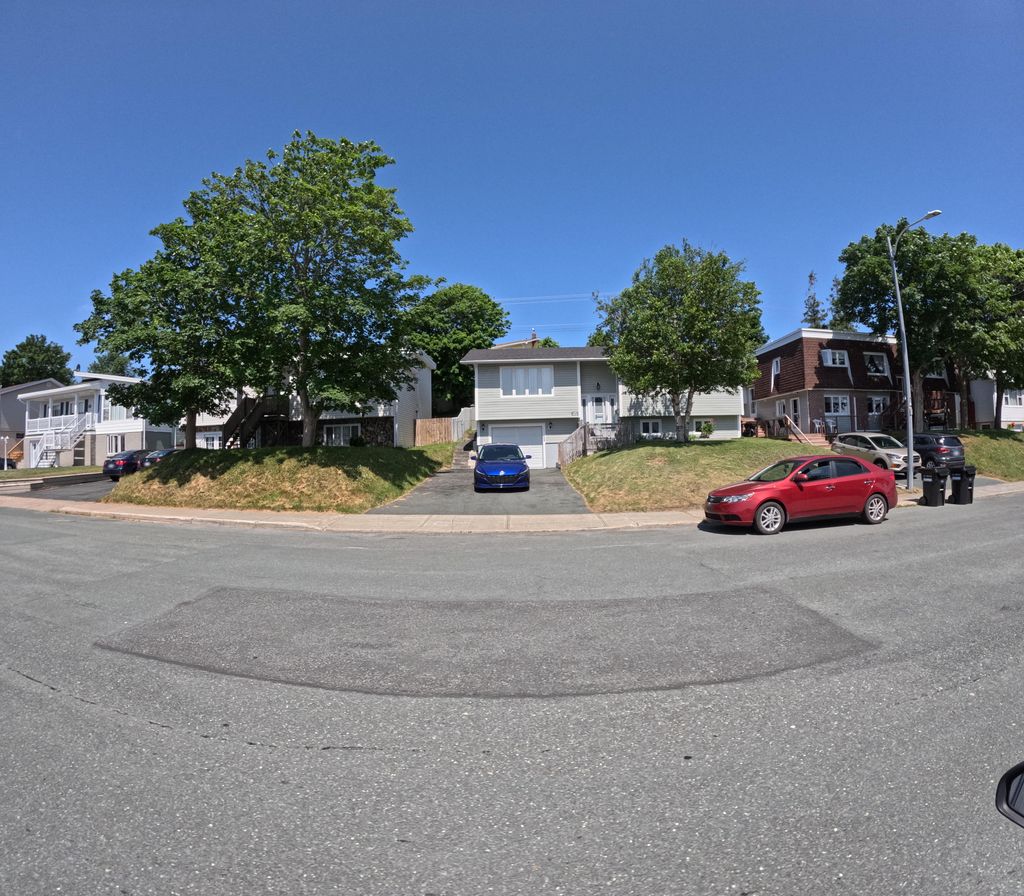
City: st_johns